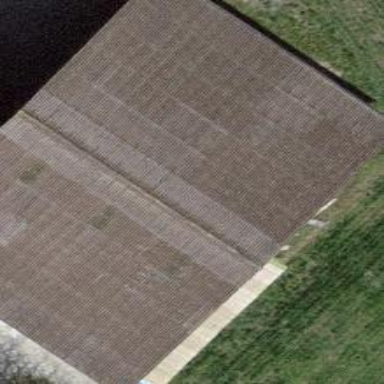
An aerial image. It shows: Rural barn.